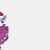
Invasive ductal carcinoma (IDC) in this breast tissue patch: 0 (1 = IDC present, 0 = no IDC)